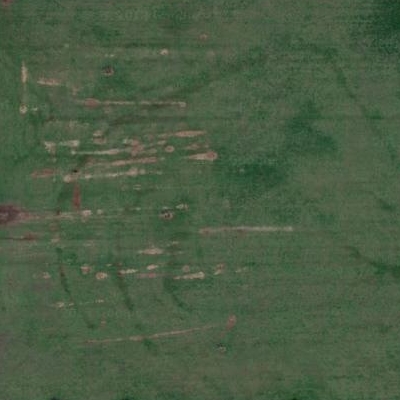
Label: Grass